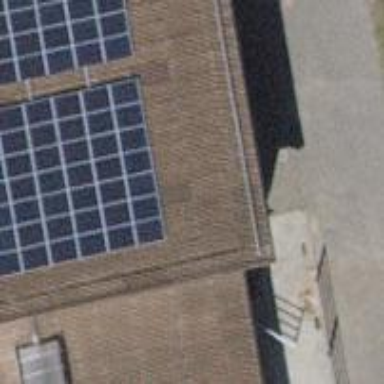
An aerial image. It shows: Solar power generator using photovoltaic method with solar photovoltaic panel types.